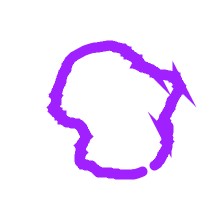
Shape: circle